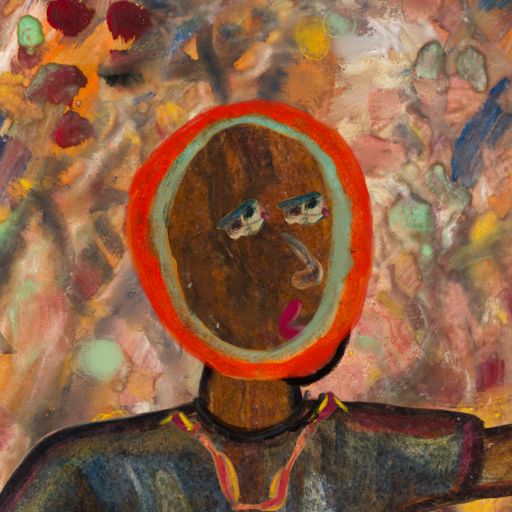
Background: Mother_And_Son_Mother, Head And Neck Side: Mosgoul, Face Side: Pipe, Bust: Mosgoul, Hair Side: Sisters, Head Accessory: Blank, Second Necklace: Gypsy_Mother_1, Necklace: Orphan, Baby: Blank